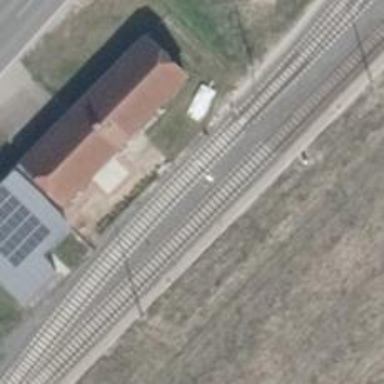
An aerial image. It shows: Railway signal.